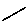
Label: line